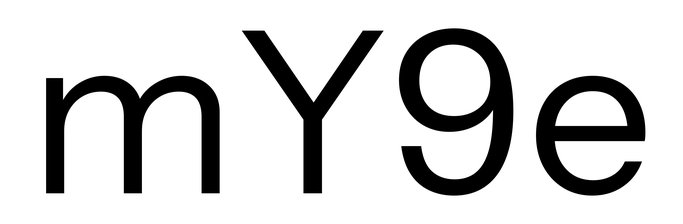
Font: InstrumentSans_Regular